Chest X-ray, PA view. Patient: 64 years old, sex F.
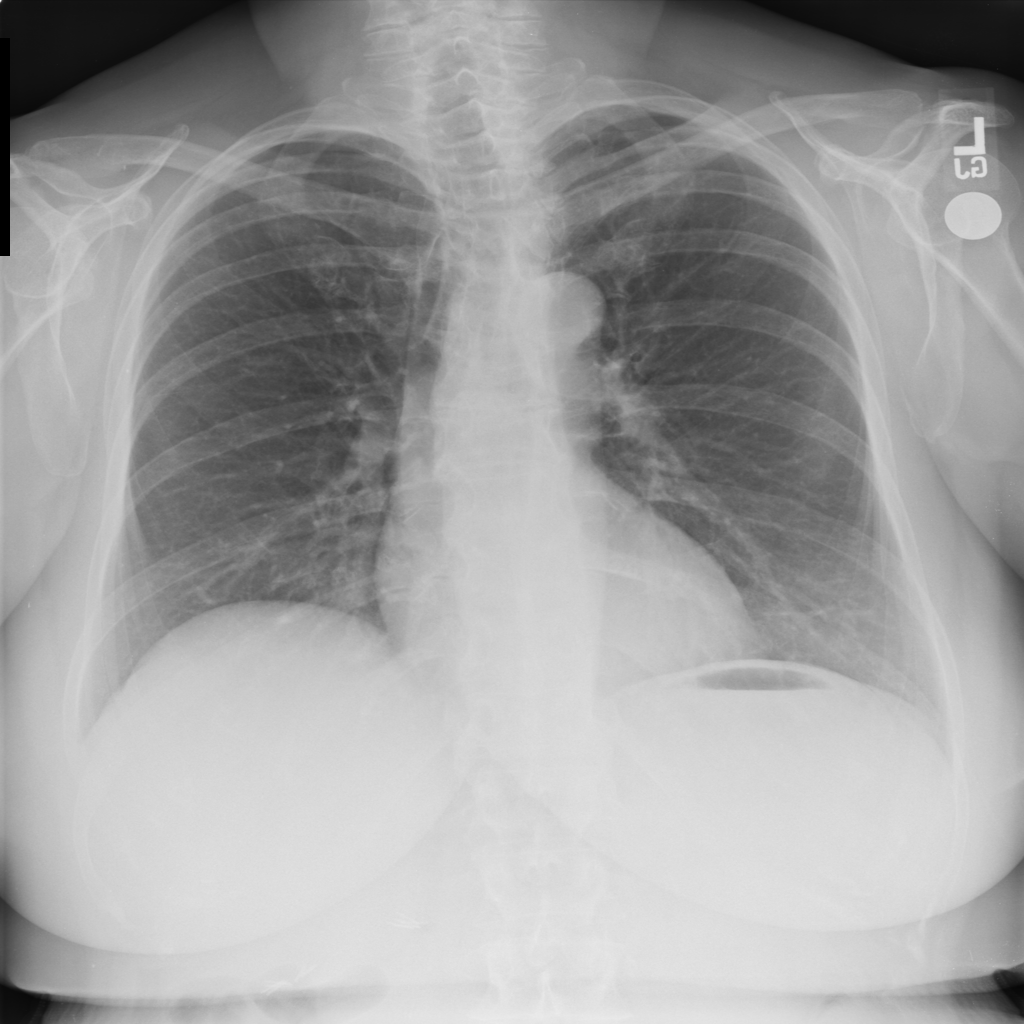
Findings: No Finding